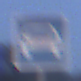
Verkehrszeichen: Kraftfahrstrasse
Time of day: SunriseSunset
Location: Outdoor (Nature)
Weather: Clear
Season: NotSpecified
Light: Natural